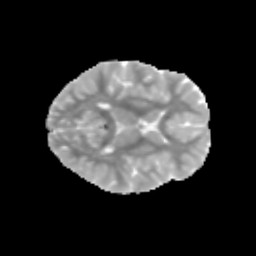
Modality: MD
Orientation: axial
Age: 9
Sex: female
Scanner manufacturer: siemens
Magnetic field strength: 3 T
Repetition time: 3.8 s
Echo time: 0.07 s